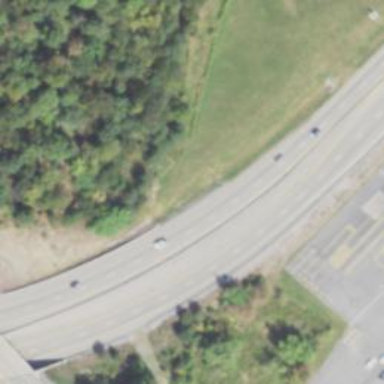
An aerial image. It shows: This image shows trunk highway that functions as expressway.